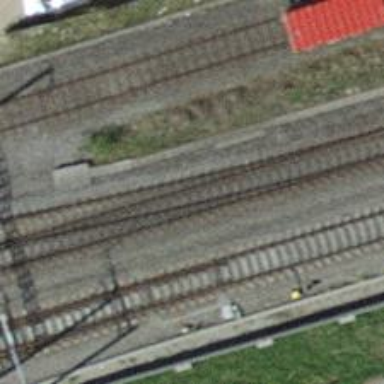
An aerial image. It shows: Railway switch.